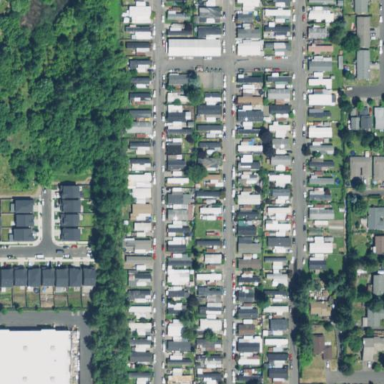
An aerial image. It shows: Residential area designated as trailer park.